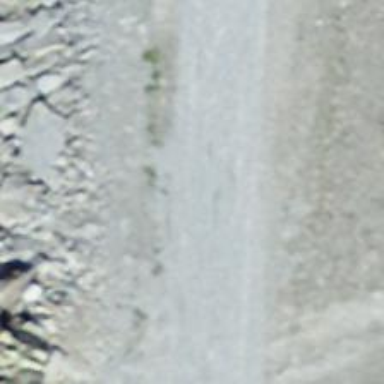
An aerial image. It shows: Intermediate downhill track with grade4 ground surface.